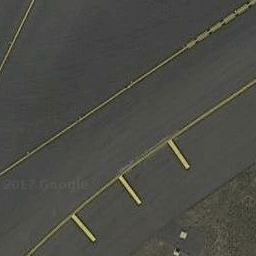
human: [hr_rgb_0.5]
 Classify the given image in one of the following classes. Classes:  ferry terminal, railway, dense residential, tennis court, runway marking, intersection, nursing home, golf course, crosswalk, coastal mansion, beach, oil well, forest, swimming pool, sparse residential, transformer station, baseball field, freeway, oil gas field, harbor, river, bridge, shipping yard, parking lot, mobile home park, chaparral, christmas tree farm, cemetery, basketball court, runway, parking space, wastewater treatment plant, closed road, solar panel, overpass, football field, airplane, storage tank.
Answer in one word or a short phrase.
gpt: runway marking